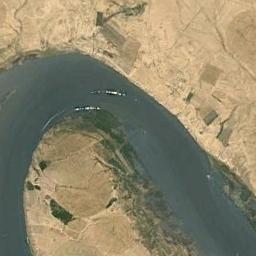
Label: river